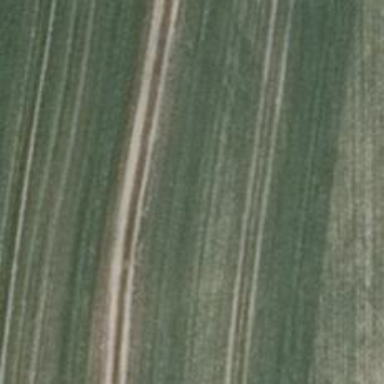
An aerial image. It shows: Sandy track with grade4 tracktype.